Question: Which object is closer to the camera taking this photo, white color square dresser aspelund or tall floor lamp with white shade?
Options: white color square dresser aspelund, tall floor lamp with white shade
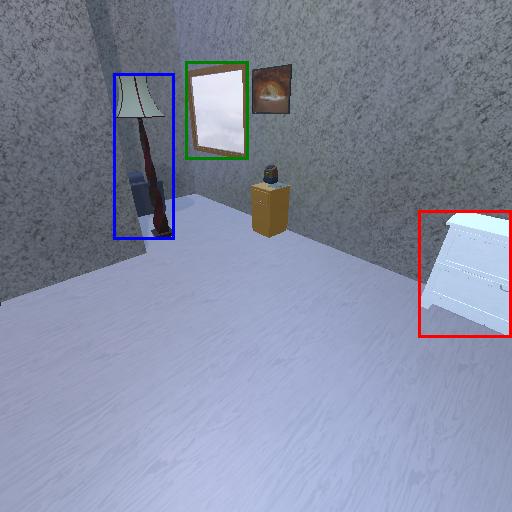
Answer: white color square dresser aspelund